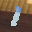
Label: 1